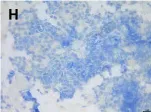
Histopathologic stains from thymic (A-J). Showed the thymic tumor cells were cytoplasmic negative TdT(400X).
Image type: pathology (immunostaining)